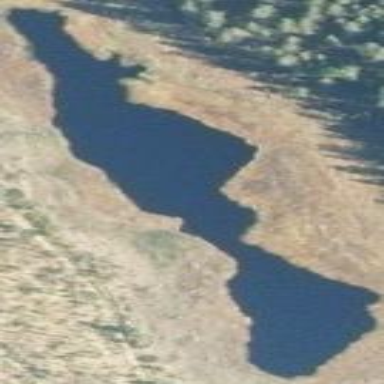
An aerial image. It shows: Serene lake.